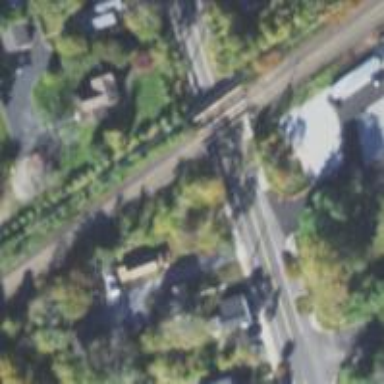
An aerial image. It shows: Bridge over railway line.